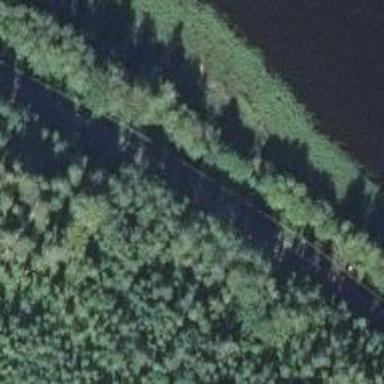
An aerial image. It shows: Railway track with continuous electrified contact lines.